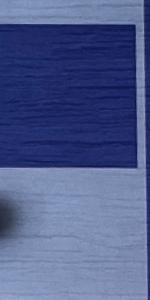
Label: Empty